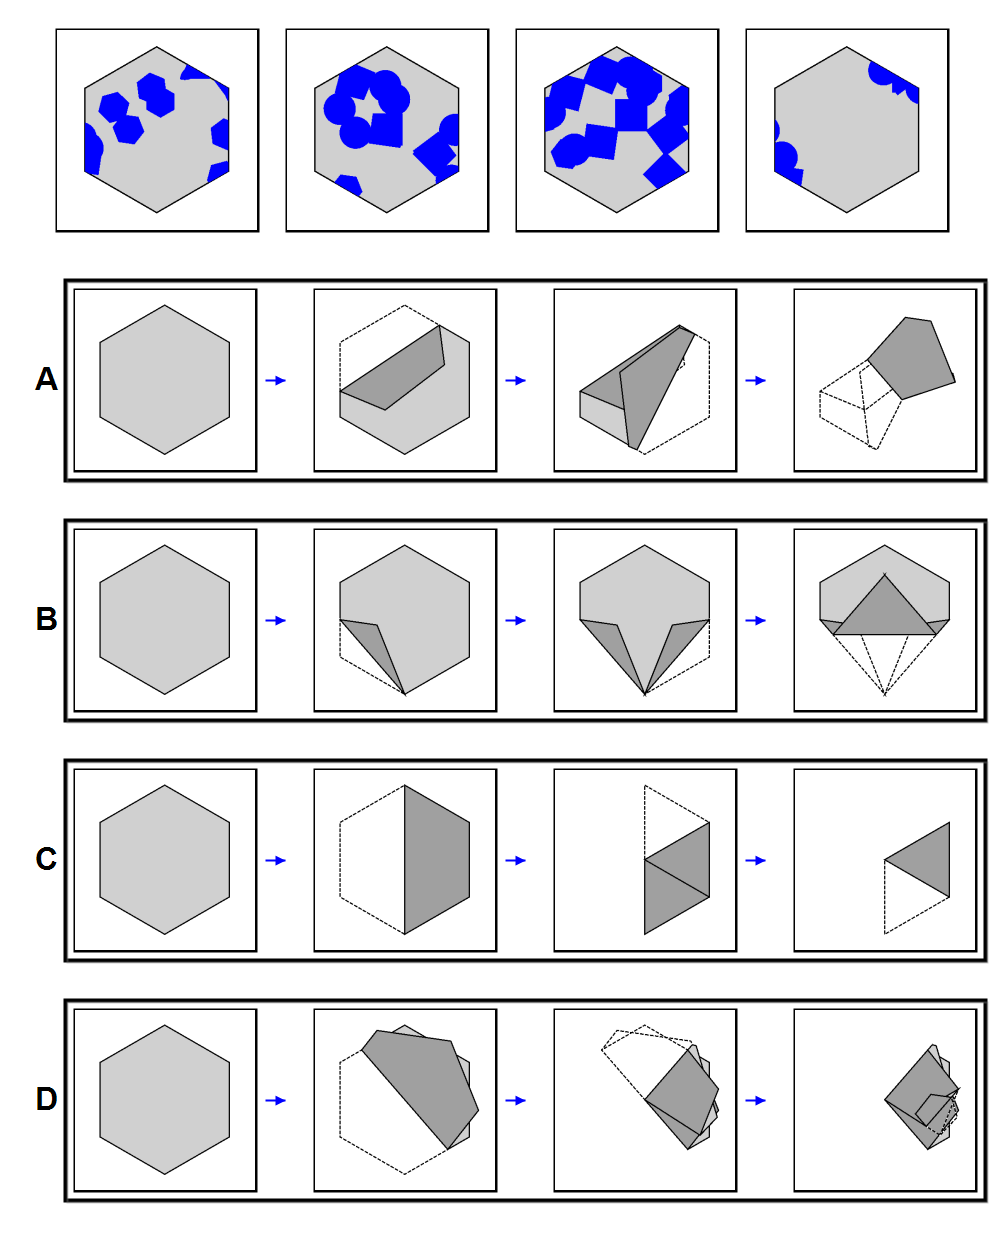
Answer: A